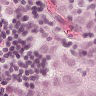
Metastatic tissue present: yes